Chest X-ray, AP view. Patient: 52 years old, sex M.
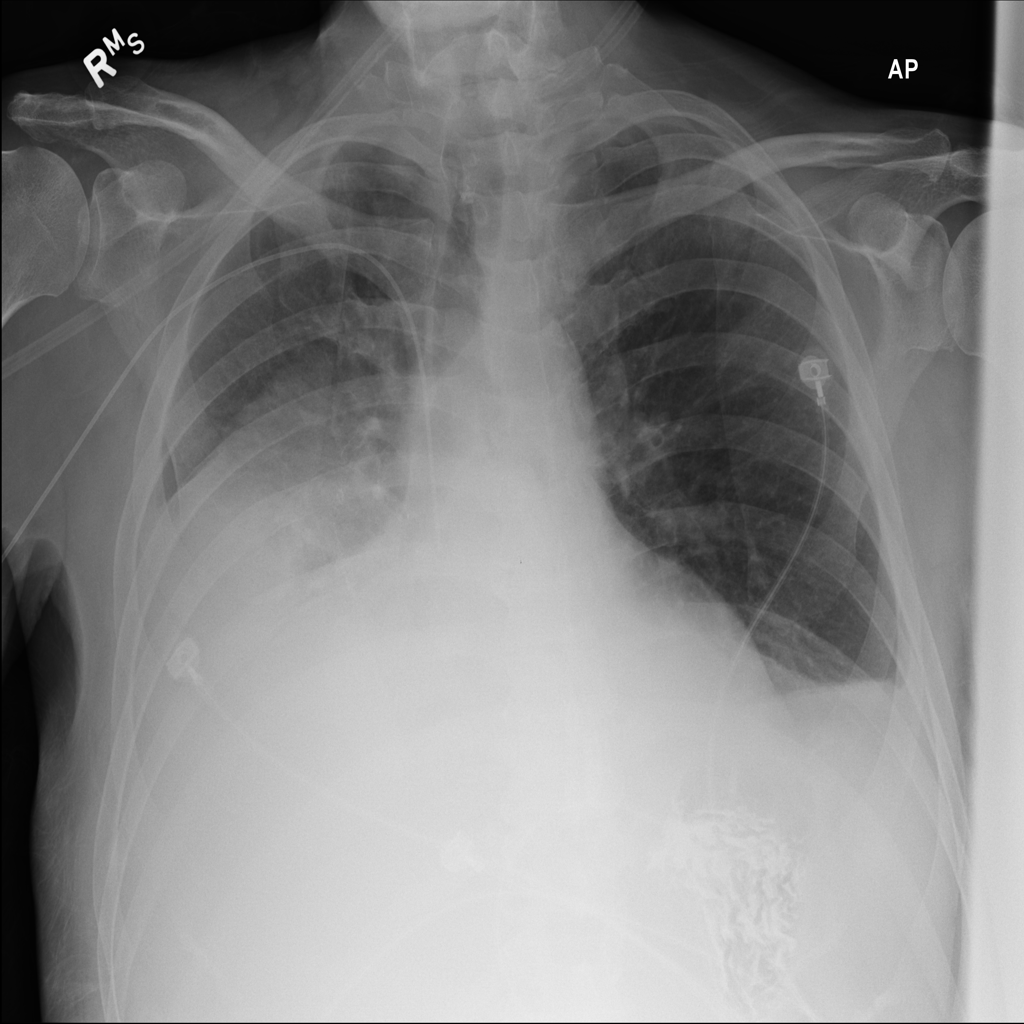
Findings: Effusion